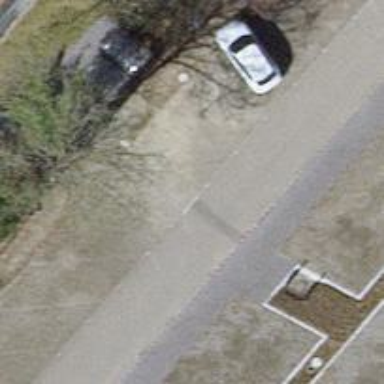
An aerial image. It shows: Charging station.